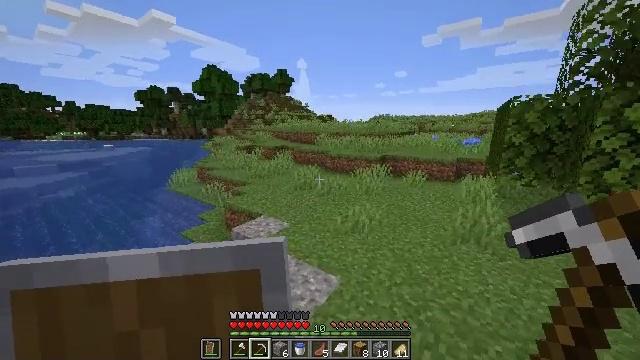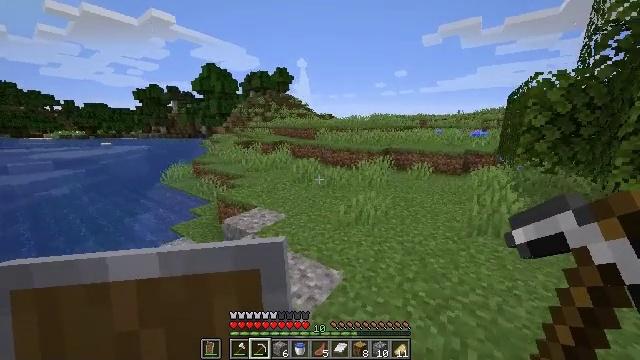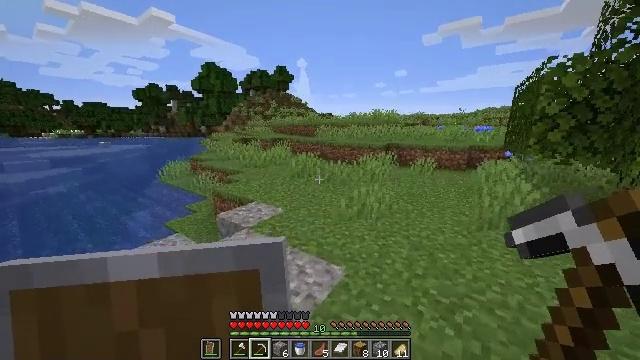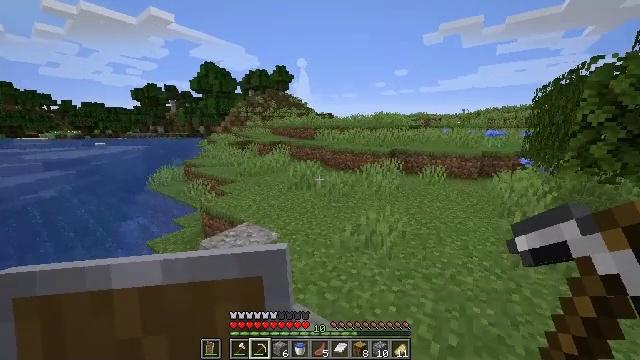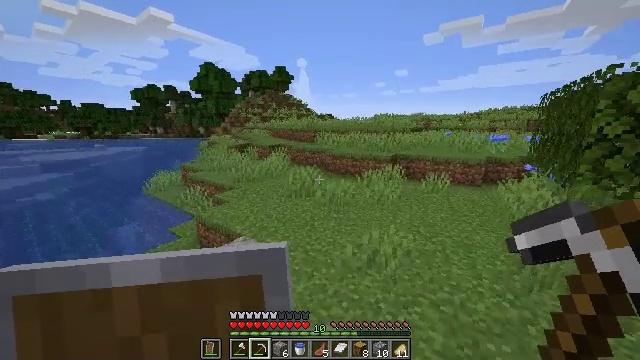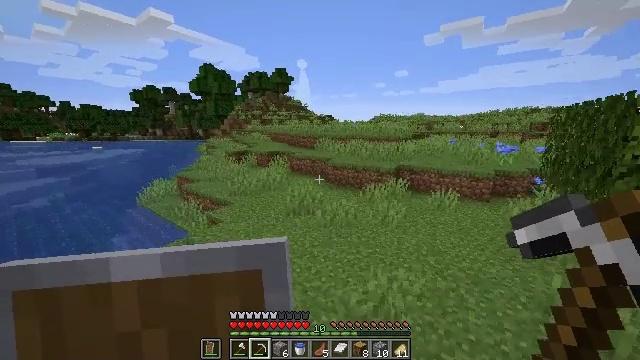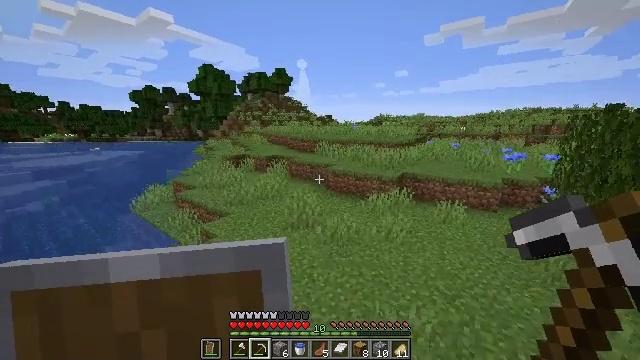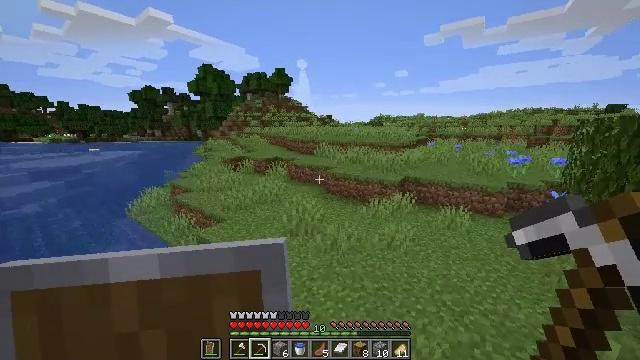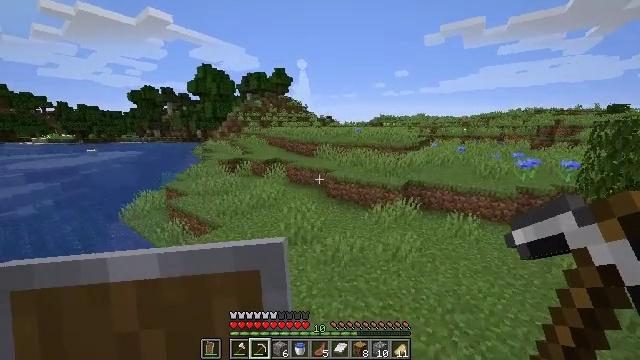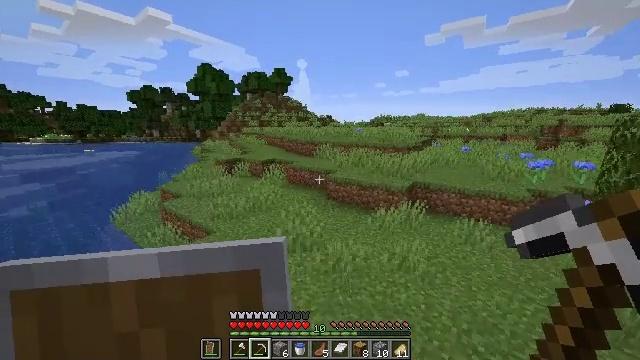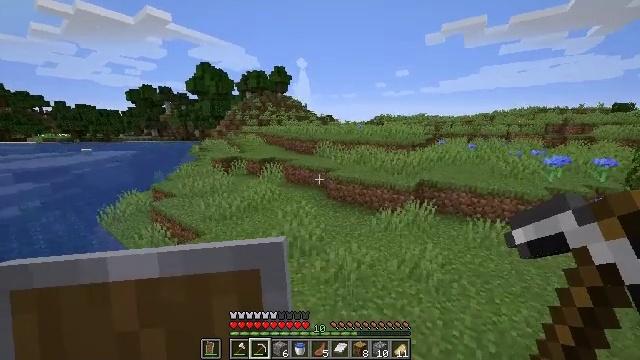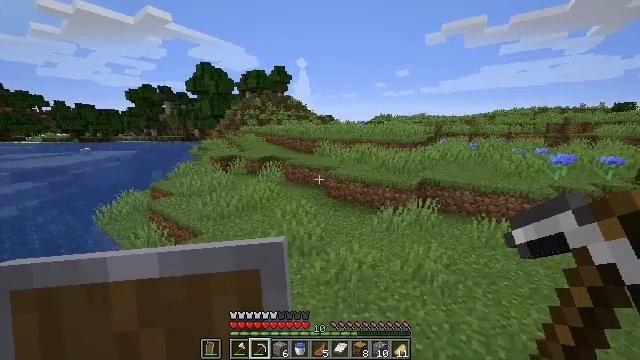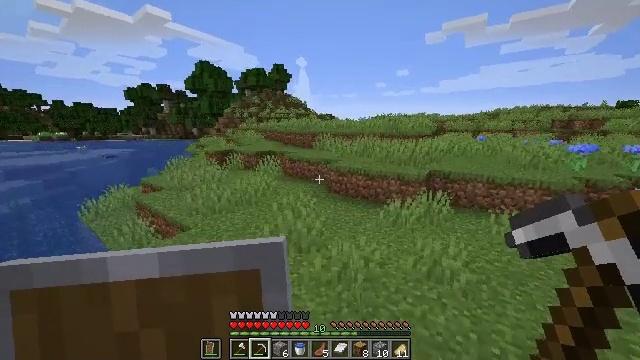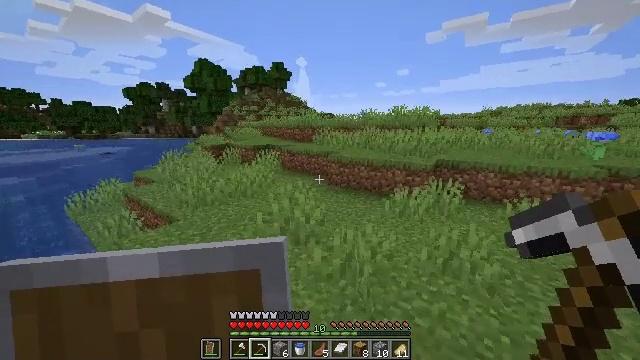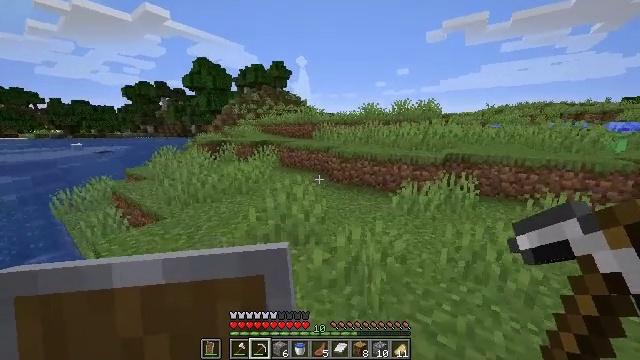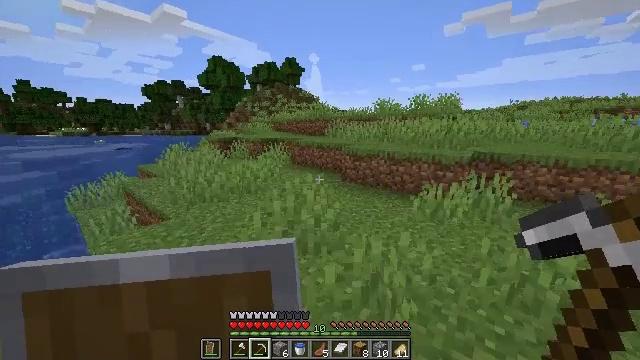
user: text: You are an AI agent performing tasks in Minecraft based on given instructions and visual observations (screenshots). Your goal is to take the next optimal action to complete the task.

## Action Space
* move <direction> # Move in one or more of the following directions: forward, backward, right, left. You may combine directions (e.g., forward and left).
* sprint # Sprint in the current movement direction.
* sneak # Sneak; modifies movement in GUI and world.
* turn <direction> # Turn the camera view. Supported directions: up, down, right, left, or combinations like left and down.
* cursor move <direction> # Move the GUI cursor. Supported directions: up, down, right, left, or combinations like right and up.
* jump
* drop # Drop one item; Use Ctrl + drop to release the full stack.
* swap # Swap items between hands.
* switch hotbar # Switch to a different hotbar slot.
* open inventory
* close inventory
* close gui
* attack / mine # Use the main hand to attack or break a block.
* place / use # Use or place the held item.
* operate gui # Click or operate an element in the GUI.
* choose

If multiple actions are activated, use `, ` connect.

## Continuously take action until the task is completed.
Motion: motion action
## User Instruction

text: Drop iron ore.
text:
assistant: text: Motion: move forward, sprint, jump
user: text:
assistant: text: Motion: move forward, sprint, jump
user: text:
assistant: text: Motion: move forward, sprint, jump
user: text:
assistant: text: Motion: move forward, sprint, jump
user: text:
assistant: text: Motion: move forward, sprint, jump
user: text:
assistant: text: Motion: move forward, sprint, jump
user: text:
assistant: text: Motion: move forward, sprint, jump
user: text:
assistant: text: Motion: move forward, sprint, jump
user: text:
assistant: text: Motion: move forward, sprint, jump
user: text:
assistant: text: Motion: move forward, sprint, jump
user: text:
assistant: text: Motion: move forward, sprint, jump
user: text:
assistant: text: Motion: move forward, sprint, jump
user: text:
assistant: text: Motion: move forward, sprint, jump
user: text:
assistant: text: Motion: move forward, sprint
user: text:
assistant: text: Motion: move forward, sprint, turn left
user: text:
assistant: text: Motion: move forward, sprint, turn left
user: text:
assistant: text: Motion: move forward, sprint, turn left
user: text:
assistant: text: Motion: move forward, sprint
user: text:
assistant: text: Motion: move forward, sprint
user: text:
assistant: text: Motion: move forward, sprint
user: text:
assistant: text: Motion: move forward, sprint, turn right and up
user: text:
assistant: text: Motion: move forward, sprint, turn right
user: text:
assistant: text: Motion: move forward, sprint, turn right
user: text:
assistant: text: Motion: move forward, sprint, turn right
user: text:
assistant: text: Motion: move forward, sprint, turn right
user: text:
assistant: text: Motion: move forward, sprint, turn right
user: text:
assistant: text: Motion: move forward, sprint, turn right
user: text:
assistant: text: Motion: move forward, sprint, turn right
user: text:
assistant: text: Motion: move forward, sprint, turn right
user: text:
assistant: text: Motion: move forward, sprint, turn right